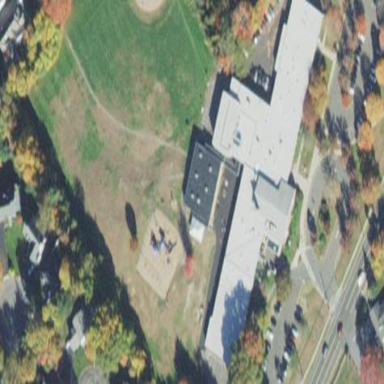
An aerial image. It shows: School.